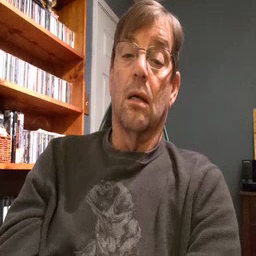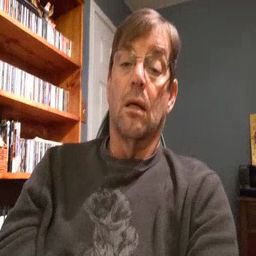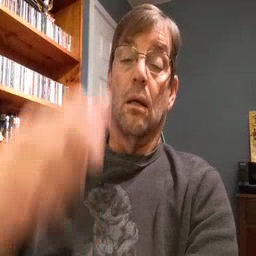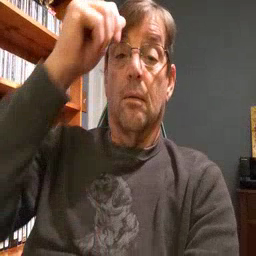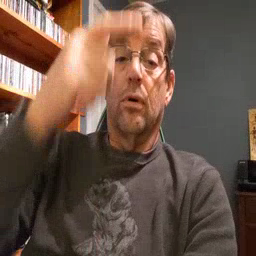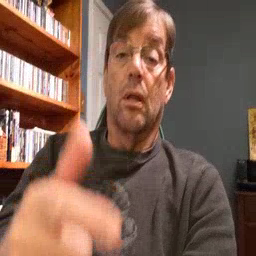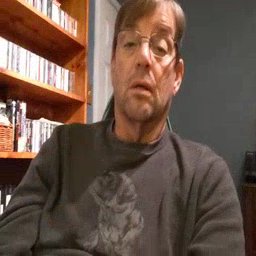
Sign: brother